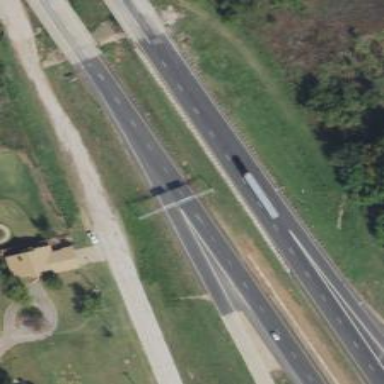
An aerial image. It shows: This image shows trunk highway that functions as expressway.